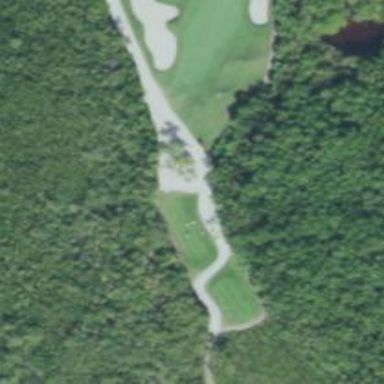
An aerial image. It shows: Service road used as golf cart path.